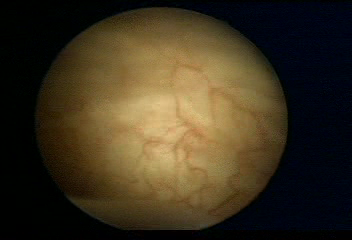
Modality: WLC
Class: Normal mucosa
Bladder cancer association: No